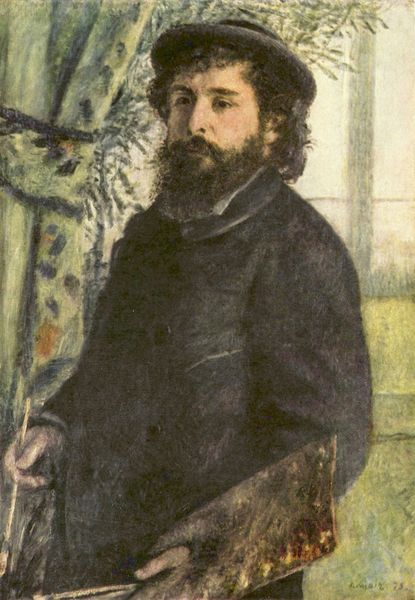
Titel: Porträt des Malers Claude Monet
Künstler: Pierre Auguste Renoir
Standort: Paris
Institution: Musée d'Orsay
Schlagwörter: baum, blau, blätter, dunkel, gemälde, hand, himmel, mann, weiß, gelb, grün, impressionismus, ocker, blumen, braun, daumen, fenster, finger, frankreich, frisur, grau, haar, hell, hut, licht, mund, nase, ohr, pastell, profil, schwarz, zimmer, ausblick, blick, wiese, beige, muster, anzug, bart, jacke, mütze, schnurrbart, augen, gesicht, halten, kleidung, kragen, vollbart, bildnis, hände, innenraum, portrait, porträt, signatur, vorhang, öl, busch, auge, fransen, haare, interieur, mantel, standfigur, innen, blatt, pflanze, brustbild, frontal, kinn, knopf, locke, locken, rosa, schulter, kopfbedeckung, lächeln, farbig, modell, farben, farbe, ausdruck, gardine, monet, muskeln, datum, atelier, maler, knöpfe, hemdkragen, selbstporträt, unterschrift, künstler, dreiviertel, tupfen, selbstbildnis, kittel, malen, palette, pinsel, selbstportät, betrachten, selbstportrait, halbprofil, portät, versonnen, claude, claude monet, bund, impressionist, farbpalette, verschmitzt, malerpalette, datiert, pinselbund, boheme, mantek, selbstprotrait, selbstportrit, 1875, palestte, 75, selbstportrati, französischer maler, touluos la trece, fensterrahemn, palettte, pilsel, malerpinsel